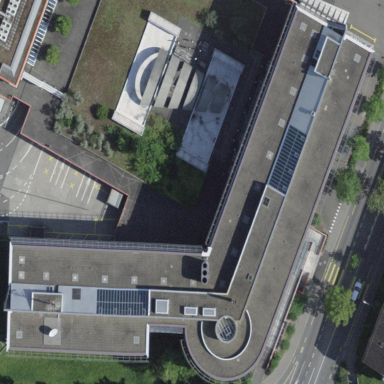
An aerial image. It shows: Commercial building.